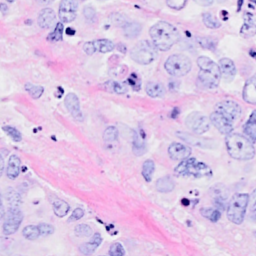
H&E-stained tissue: Breast